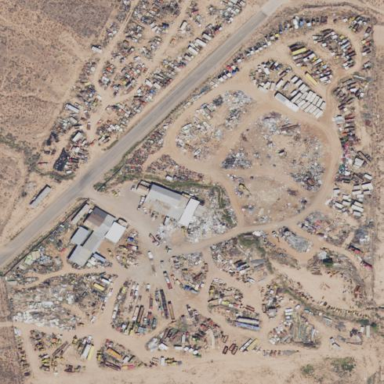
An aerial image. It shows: Scrap yard located in industrial area.